Question: How I can get cell format?
I Try
'''
$E->getActiveSheet()->getCellByColumnAndRow(0, 24)->getCalculatedValue()
'''
but it rerurns '6', I need '6 bukhta' (sorry for russian letters)

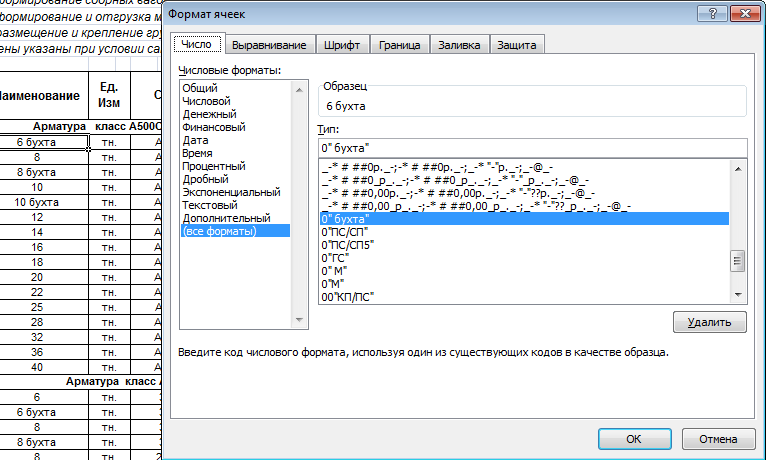
Answer: '''
$E->getActiveSheet()->getCellByColumnAndRow(0, 24)
->getFormattedValue()
'''